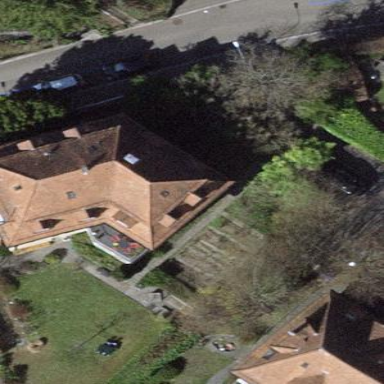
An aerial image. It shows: Building with hipped roof design.